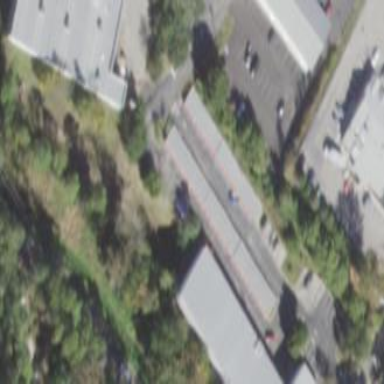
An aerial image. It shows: Commercial building.